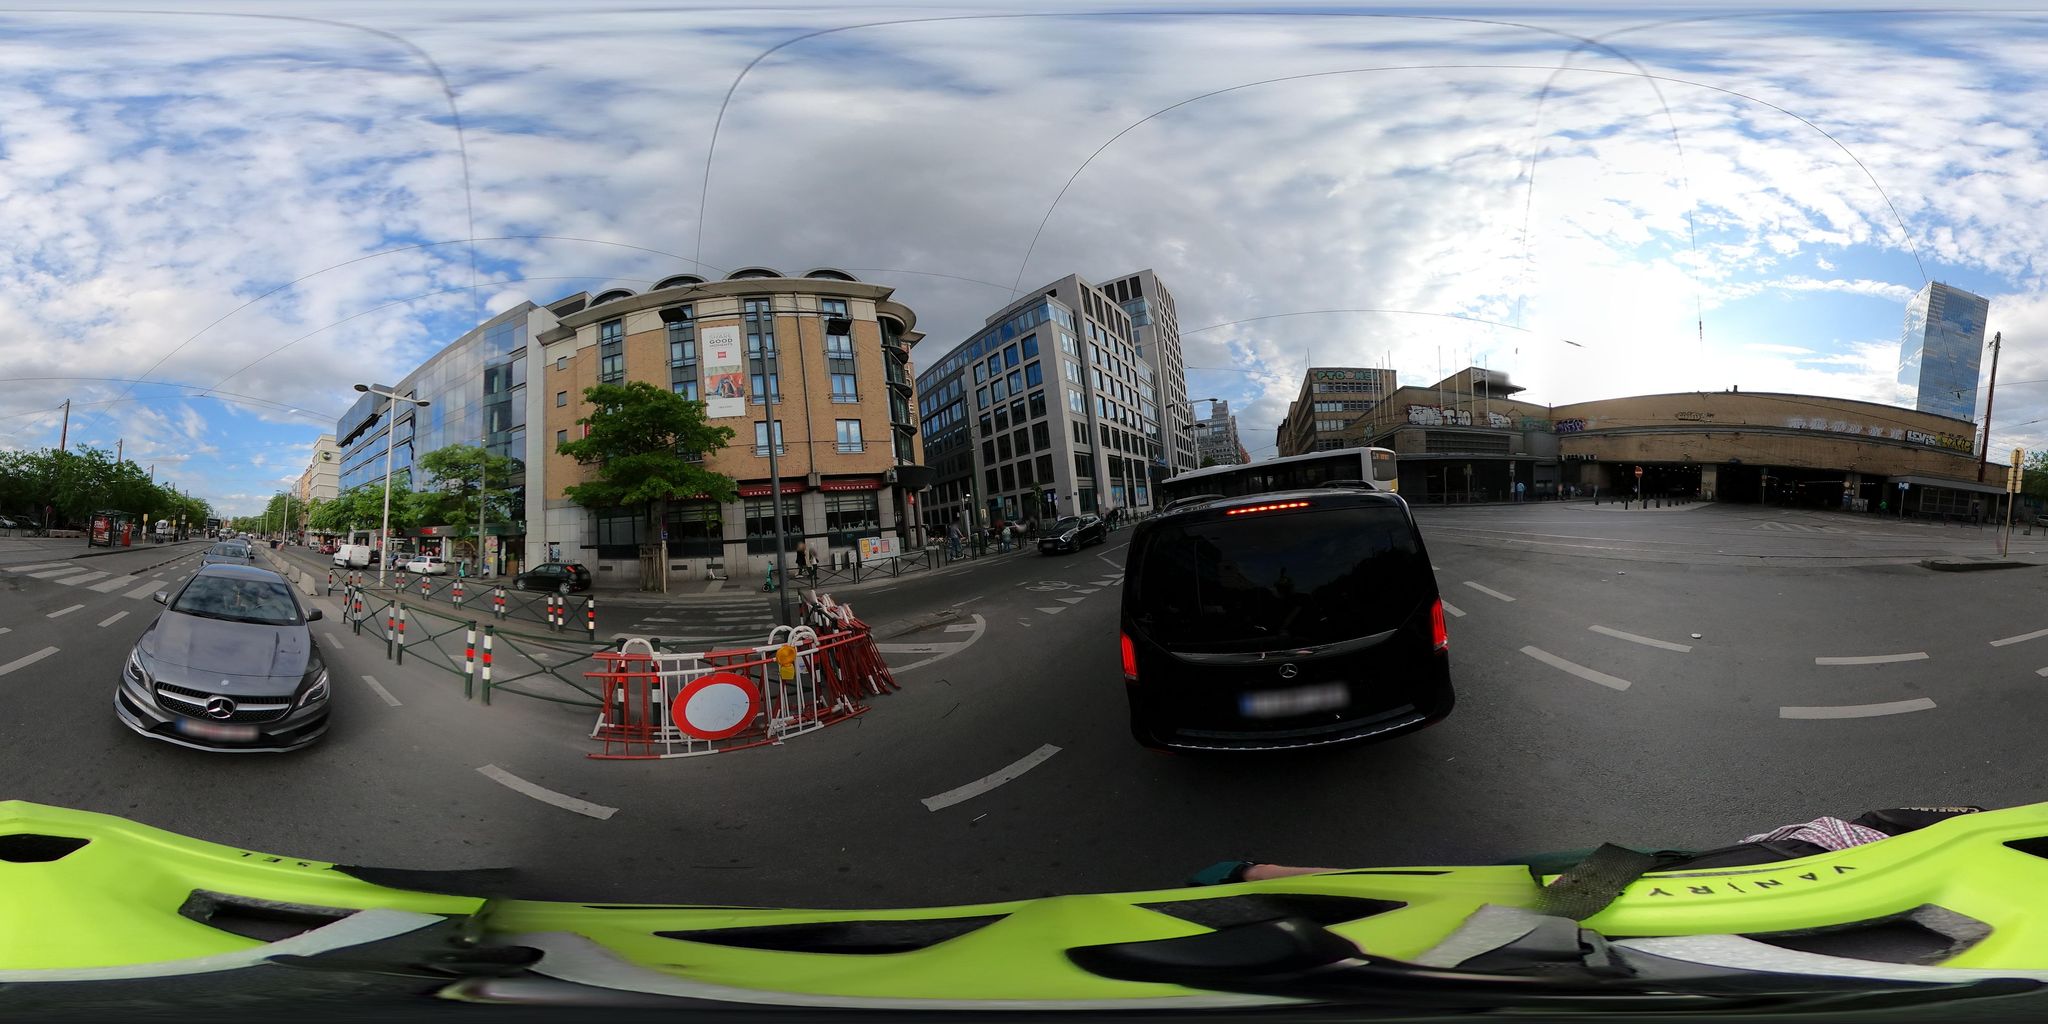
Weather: clear
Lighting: day
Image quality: good
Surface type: cycling surface
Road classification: steps, corridor
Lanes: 1
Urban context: urban centre
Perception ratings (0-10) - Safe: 0.07, Lively: 2.1, Beautiful: 4.64, Boring: 1.68, Depressing: 5.8, Wealthy: 3.23